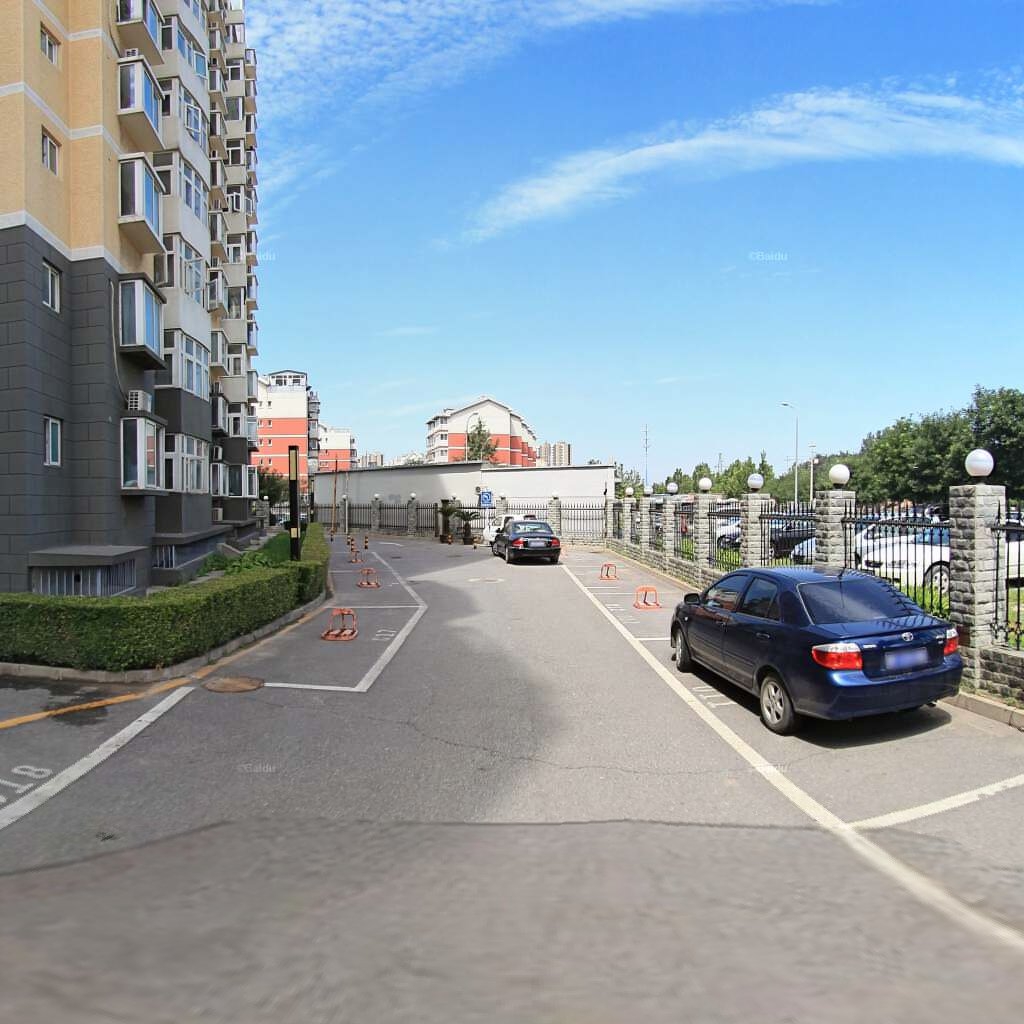
Region: Chaoyang
Road damage annotations: transverse crack, manhole cover, longitudinal crack